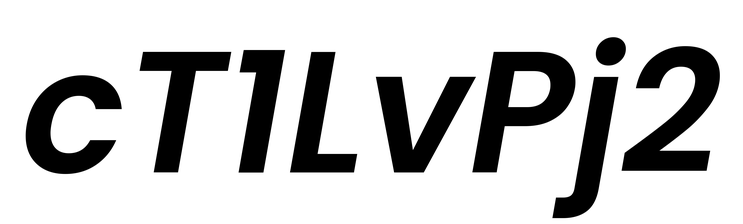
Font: Poppins-SemiBoldItalic